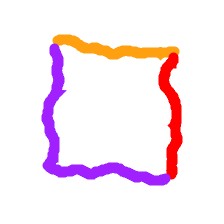
Shape: square